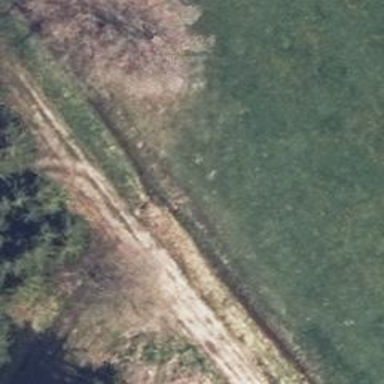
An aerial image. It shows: Grass track with grade4 quality surface.